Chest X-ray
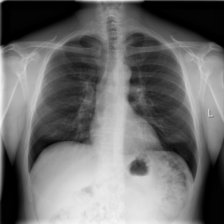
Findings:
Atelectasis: negative
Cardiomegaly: negative
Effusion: negative
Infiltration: positive
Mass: negative
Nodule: negative
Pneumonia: negative
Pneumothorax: negative
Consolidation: negative
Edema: negative
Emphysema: negative
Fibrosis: negative
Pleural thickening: negative
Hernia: negative